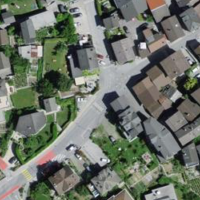
EUNIS habitat code: 54
Species observed at this site:
Chelidonium majus
Cirsium arvense
Oxalis corniculata
Carpinus betulus